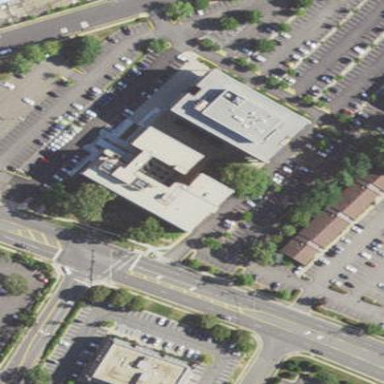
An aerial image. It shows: Office building.